Field crop: maize
Growth stage: 2
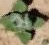
Species: chenopodium